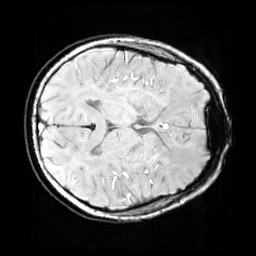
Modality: SWI
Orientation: axial
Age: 11
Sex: female
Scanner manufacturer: siemens
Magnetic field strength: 3 T
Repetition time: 0.027 s
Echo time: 0.02 s